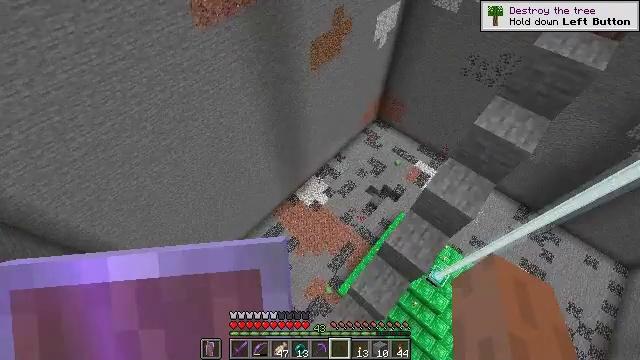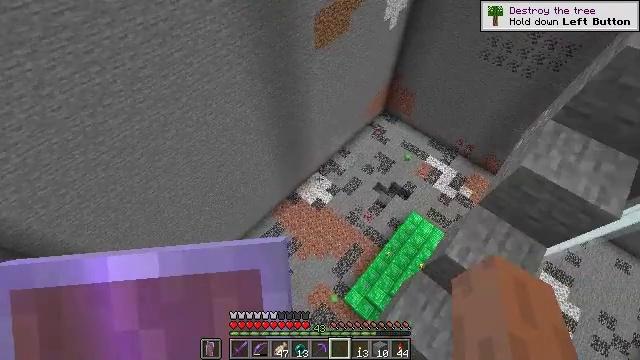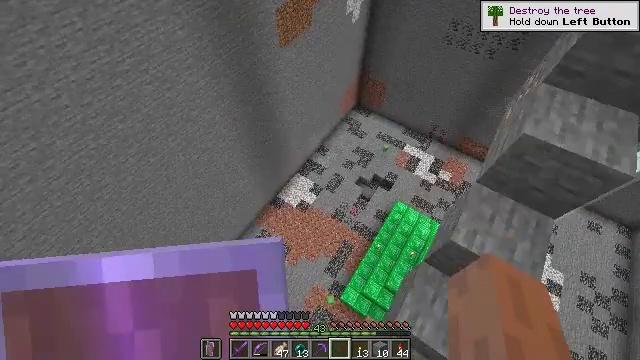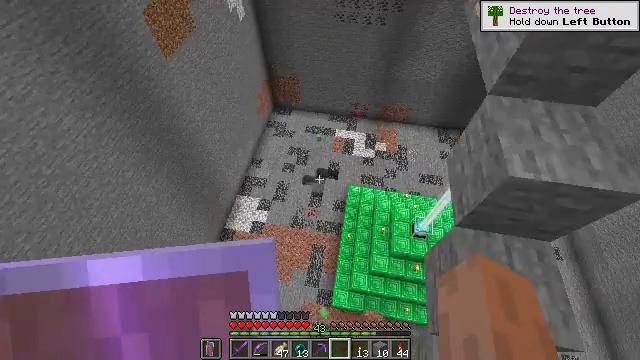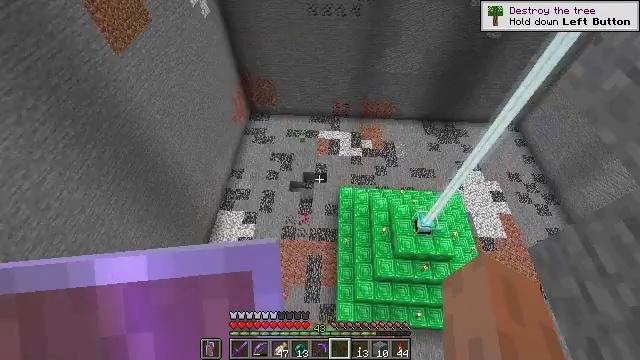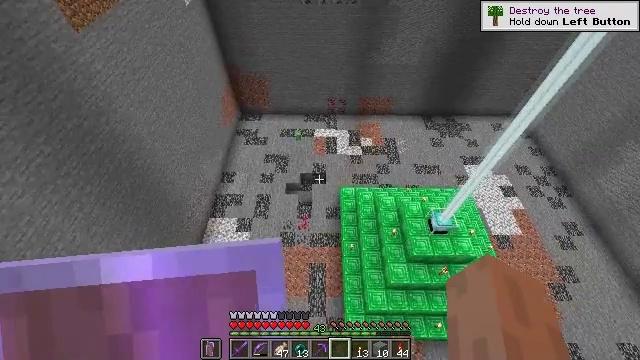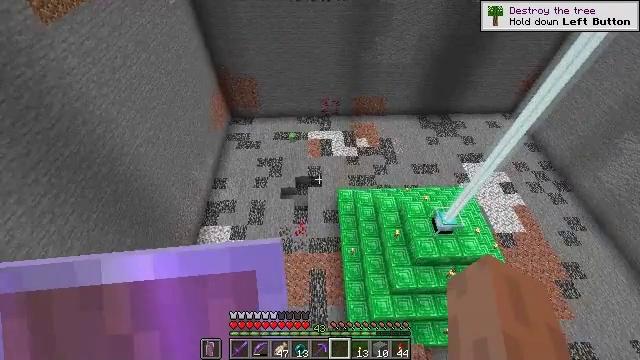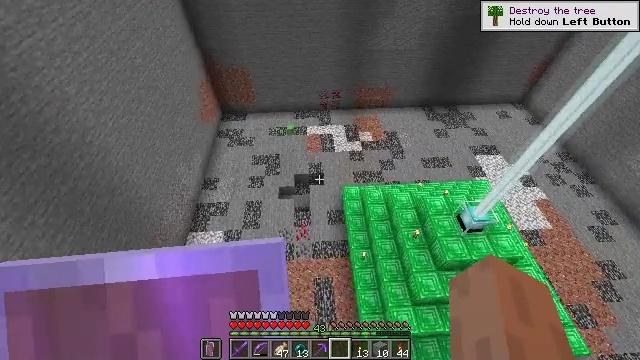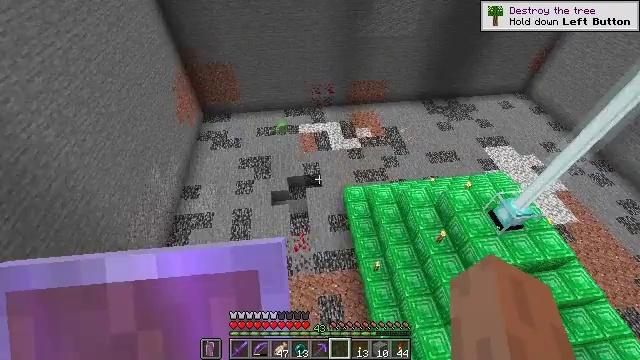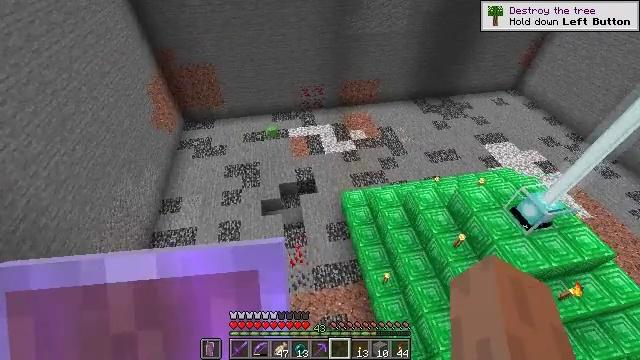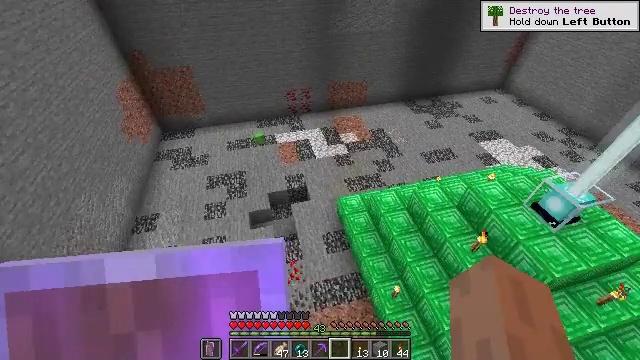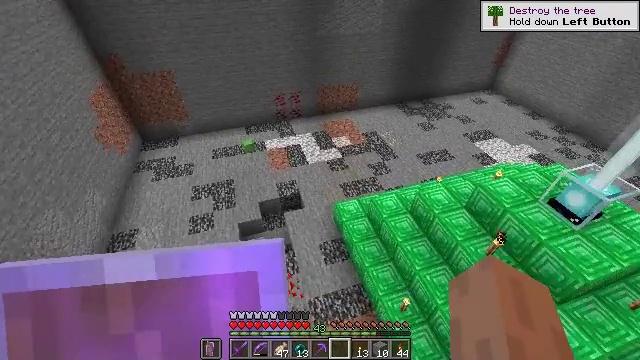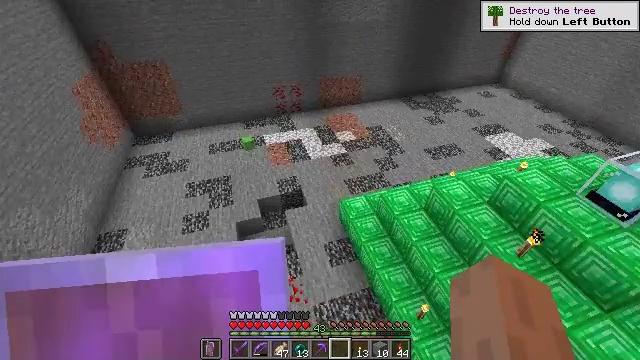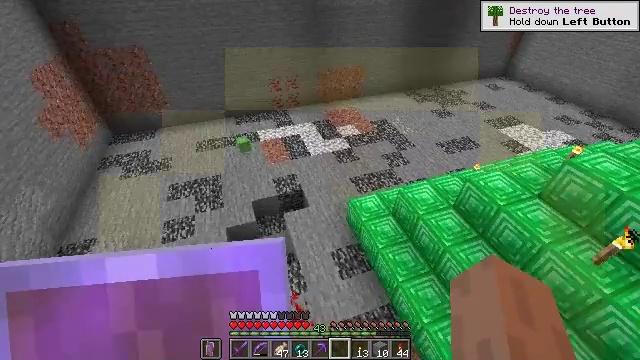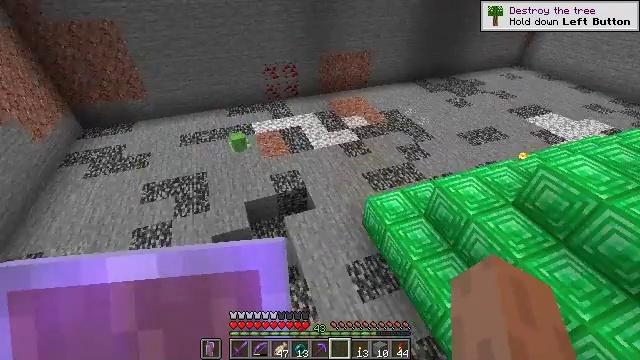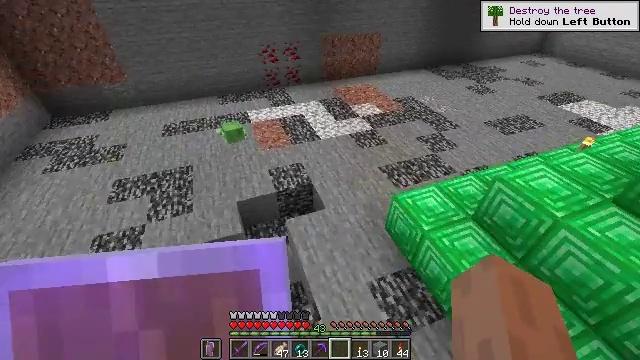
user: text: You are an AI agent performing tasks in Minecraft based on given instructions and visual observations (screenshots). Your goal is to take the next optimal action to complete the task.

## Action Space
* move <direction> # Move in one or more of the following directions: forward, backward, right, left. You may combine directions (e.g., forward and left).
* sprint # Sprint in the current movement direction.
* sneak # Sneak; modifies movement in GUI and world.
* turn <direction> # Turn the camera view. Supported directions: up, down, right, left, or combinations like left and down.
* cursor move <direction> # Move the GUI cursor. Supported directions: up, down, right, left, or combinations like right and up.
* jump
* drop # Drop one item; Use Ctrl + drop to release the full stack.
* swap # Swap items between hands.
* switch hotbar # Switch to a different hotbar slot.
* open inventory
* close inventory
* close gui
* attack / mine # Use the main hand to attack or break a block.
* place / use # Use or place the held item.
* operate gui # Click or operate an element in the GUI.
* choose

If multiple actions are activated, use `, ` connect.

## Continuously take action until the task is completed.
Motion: motion action
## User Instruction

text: Kill enemies.
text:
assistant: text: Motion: no_op
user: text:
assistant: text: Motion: turn right
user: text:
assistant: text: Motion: turn right and up
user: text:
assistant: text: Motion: turn right and up
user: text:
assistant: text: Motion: turn right and up
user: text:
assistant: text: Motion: turn right and up
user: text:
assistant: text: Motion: turn right
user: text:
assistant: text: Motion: turn right and up
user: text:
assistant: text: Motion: turn right and up
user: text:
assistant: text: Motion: turn right and up
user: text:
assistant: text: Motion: turn right and up
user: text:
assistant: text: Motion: no_op
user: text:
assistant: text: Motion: turn right and up
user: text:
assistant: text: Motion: turn right
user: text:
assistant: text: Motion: no_op
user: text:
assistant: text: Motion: turn right
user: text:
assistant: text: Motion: turn right and up
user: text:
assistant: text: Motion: turn right and up
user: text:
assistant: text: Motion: turn right and up
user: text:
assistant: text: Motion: turn left
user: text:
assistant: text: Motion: turn left and up
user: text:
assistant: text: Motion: turn left and up
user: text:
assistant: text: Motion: turn left
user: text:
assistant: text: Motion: no_op
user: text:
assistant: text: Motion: no_op
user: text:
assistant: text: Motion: no_op
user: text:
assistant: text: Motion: turn left
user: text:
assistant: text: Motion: turn left
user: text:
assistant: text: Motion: no_op
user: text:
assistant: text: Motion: no_op